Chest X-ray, PA view. Patient: 42 years old, sex M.
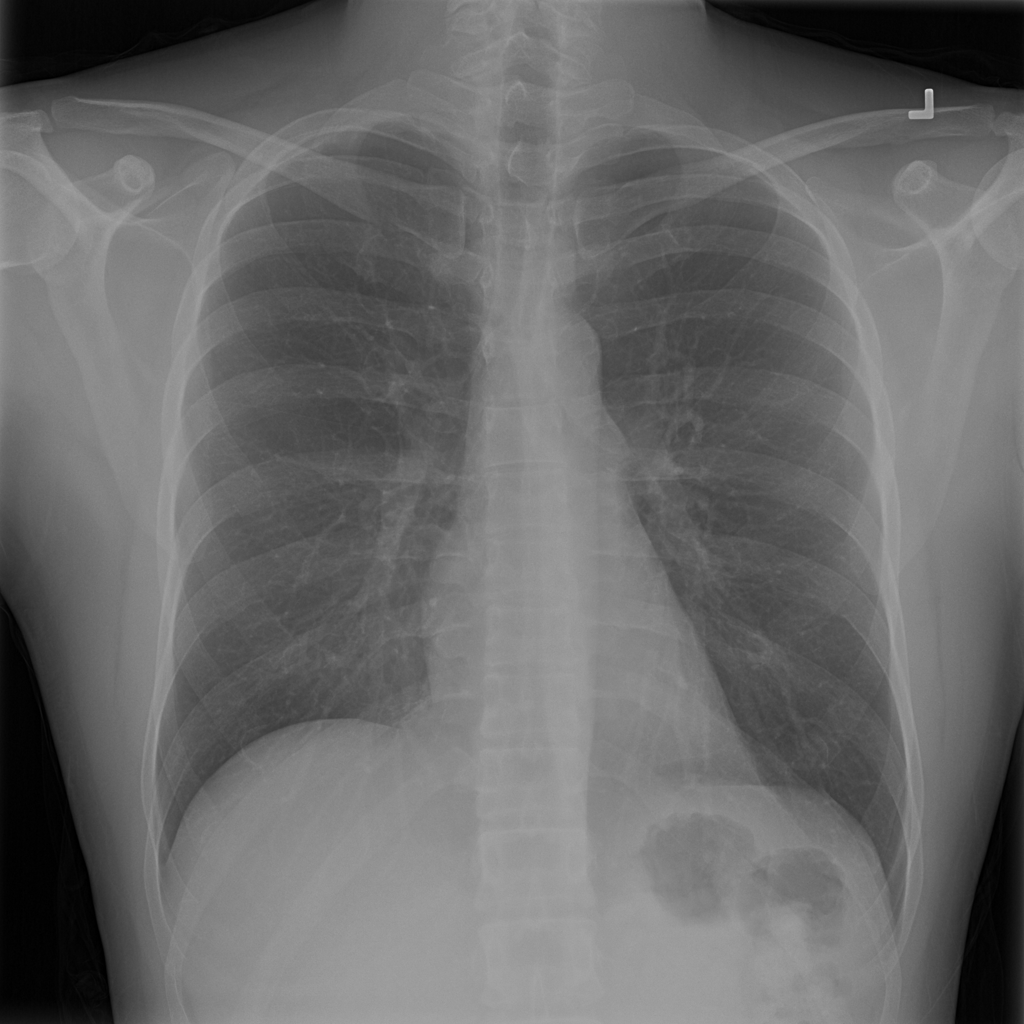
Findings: No Finding